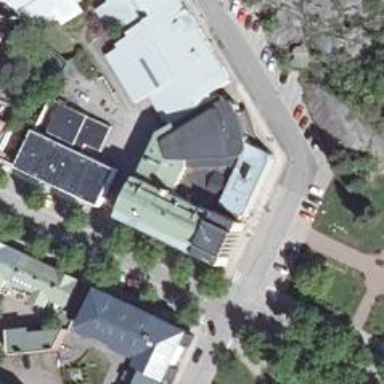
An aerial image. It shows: Town hall.